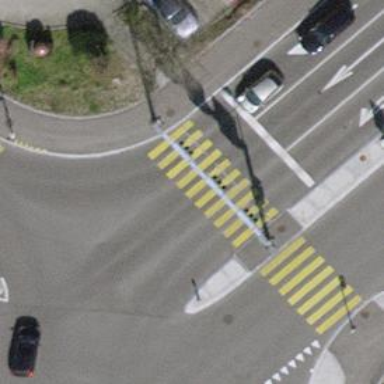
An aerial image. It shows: Crossing with zebra markings controlled by traffic signals.